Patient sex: F
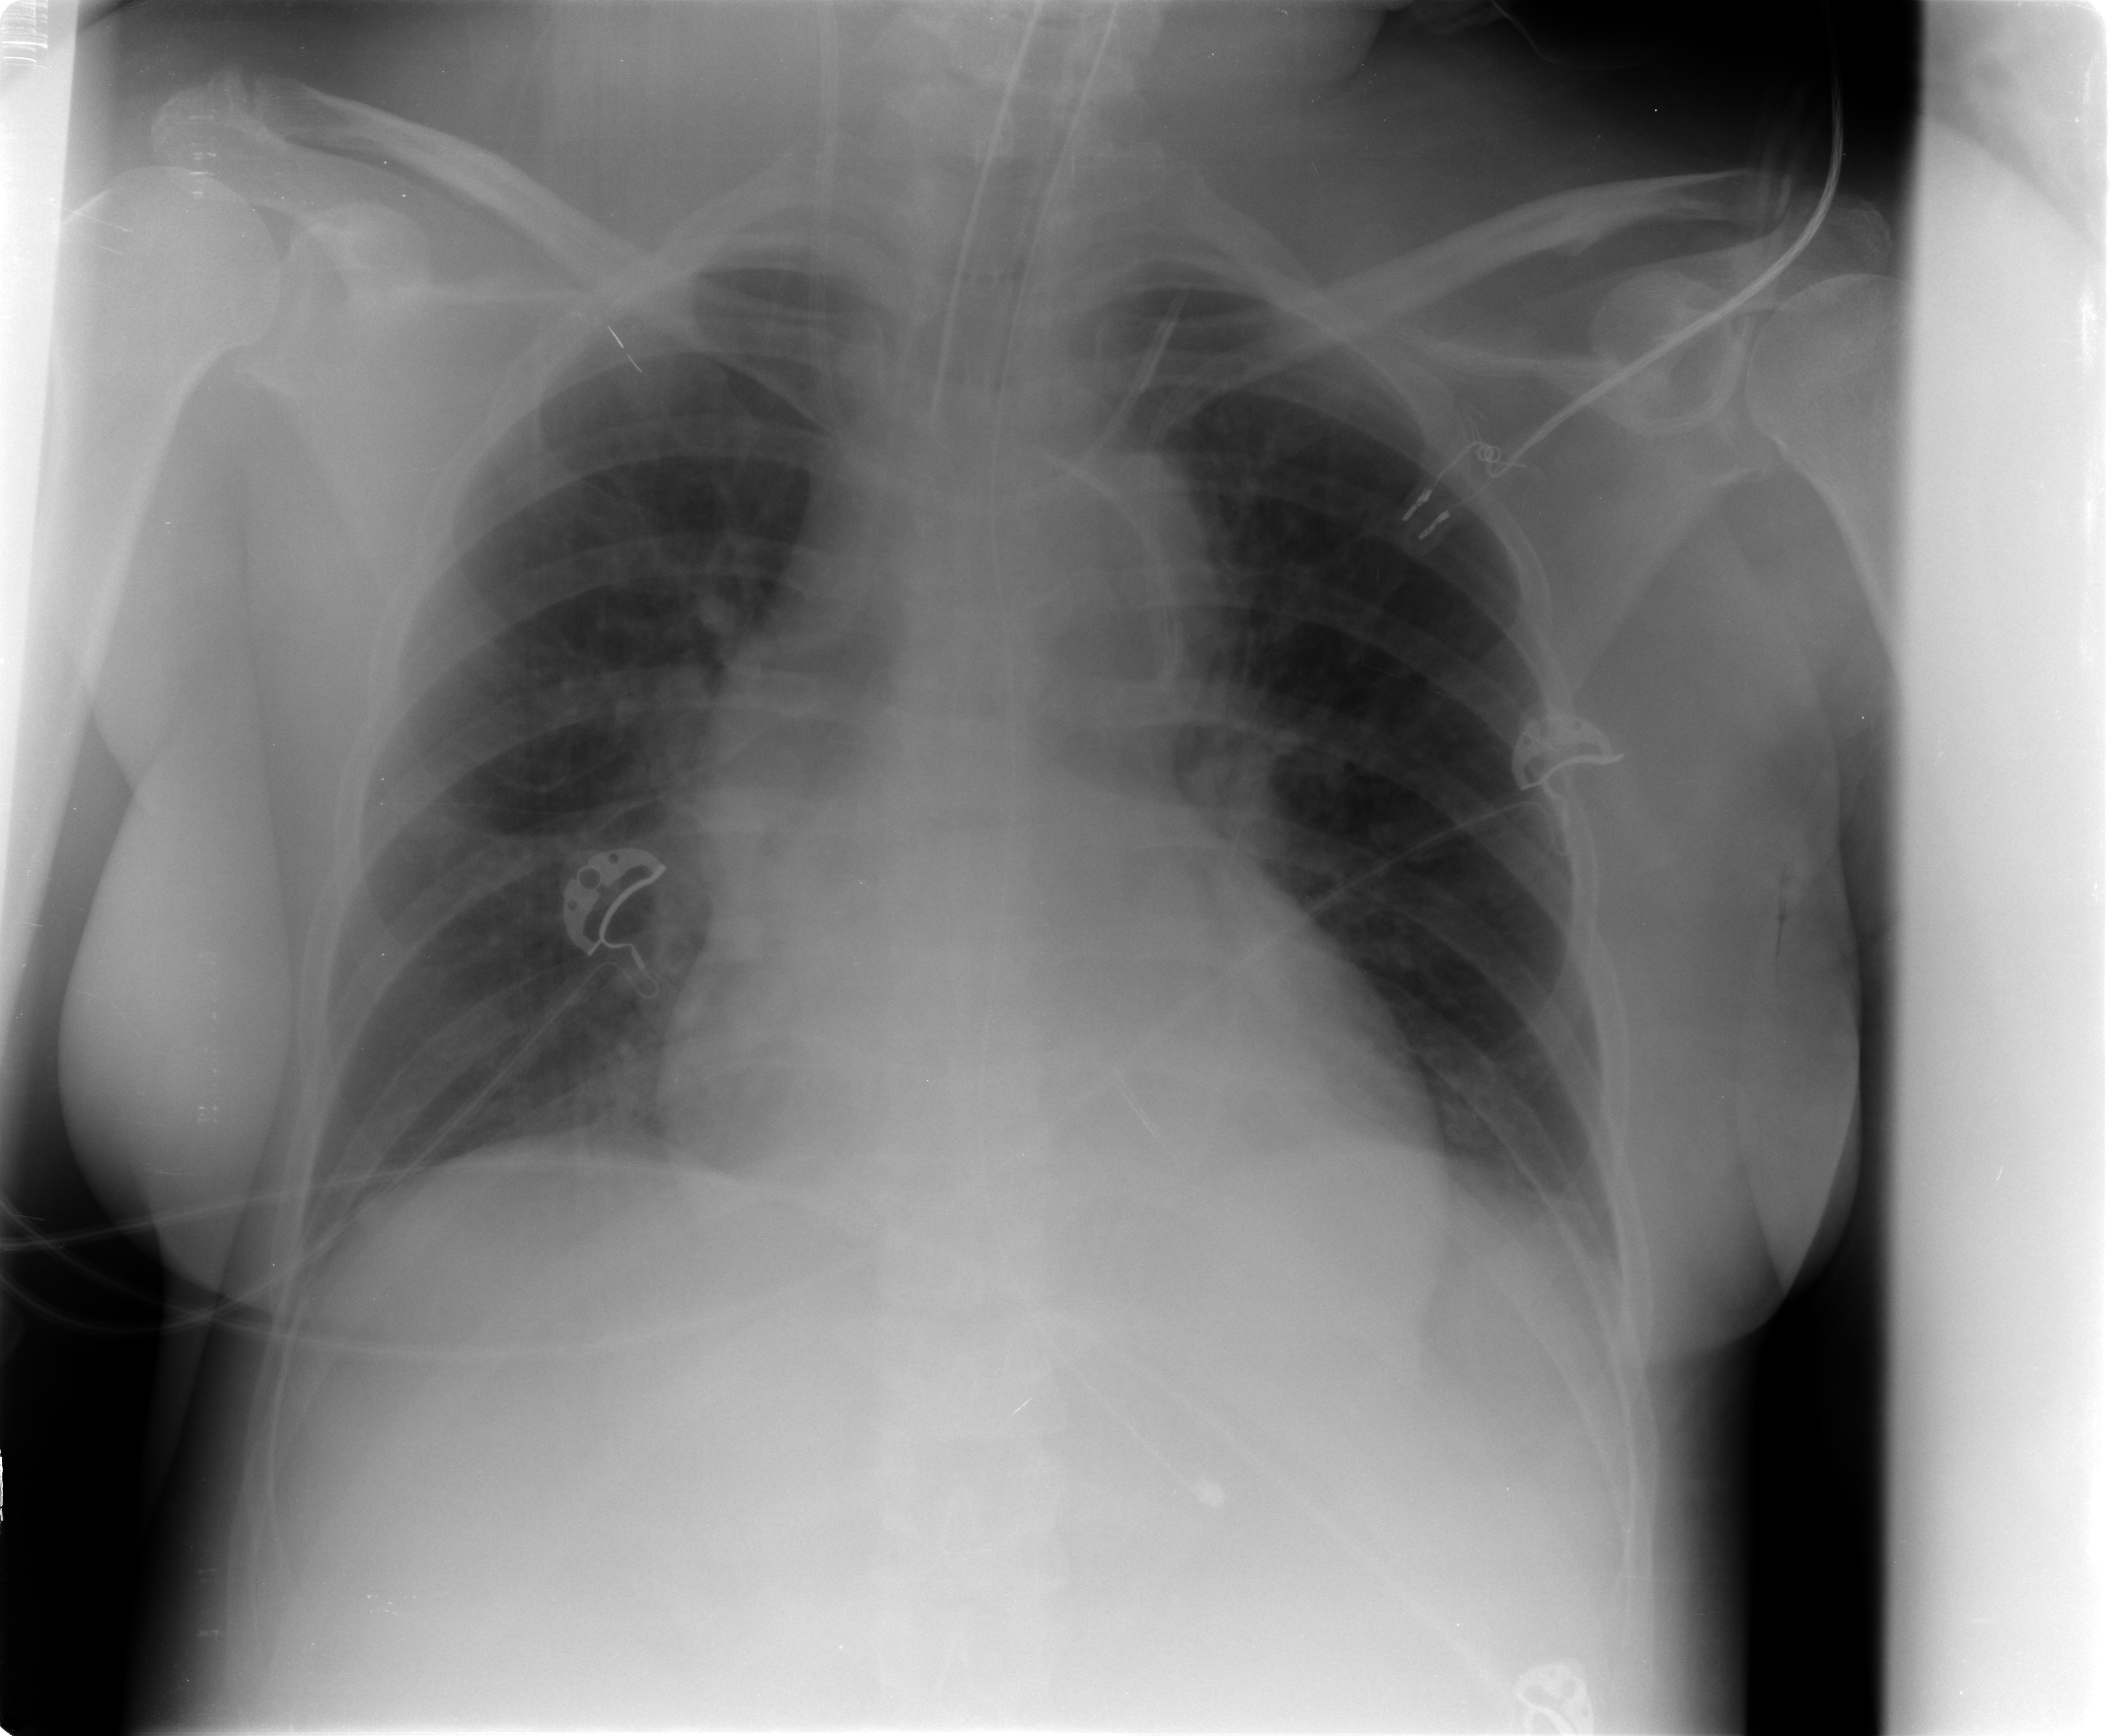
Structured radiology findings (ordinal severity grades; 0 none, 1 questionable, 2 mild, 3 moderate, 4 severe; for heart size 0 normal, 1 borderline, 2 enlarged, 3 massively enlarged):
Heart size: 1
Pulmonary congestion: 1
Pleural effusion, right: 0
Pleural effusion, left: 0
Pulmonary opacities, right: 0
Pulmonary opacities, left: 0
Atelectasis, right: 0
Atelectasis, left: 1